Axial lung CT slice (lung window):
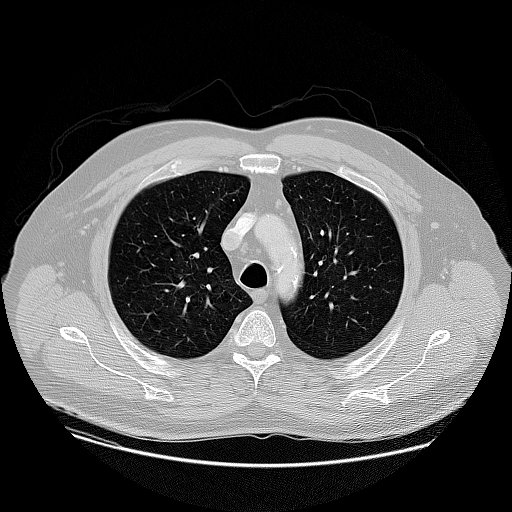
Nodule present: no